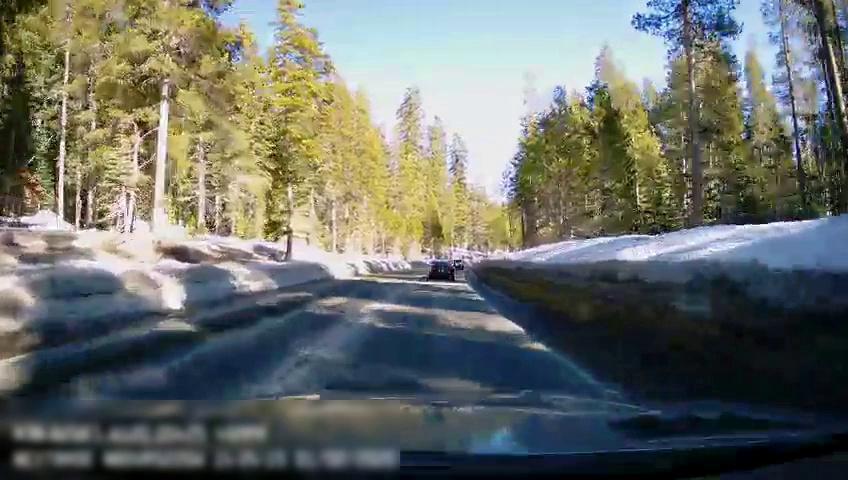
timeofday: Day
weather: Snowy
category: Drivable Space
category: Vehicles | Car
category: Vehicles | Car